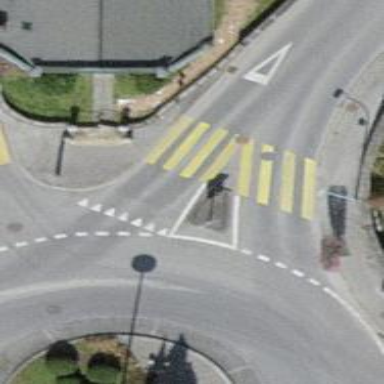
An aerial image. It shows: Marked road crossing.